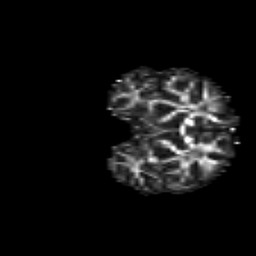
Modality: FA
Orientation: coronal
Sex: male
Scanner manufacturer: siemens
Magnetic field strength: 3 T
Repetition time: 5 s
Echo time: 0.071 s